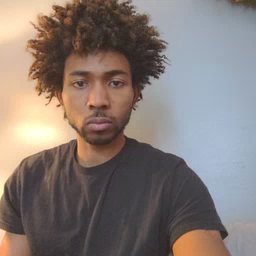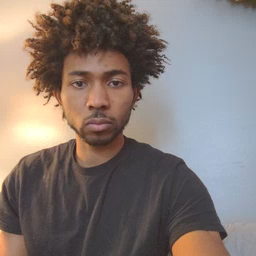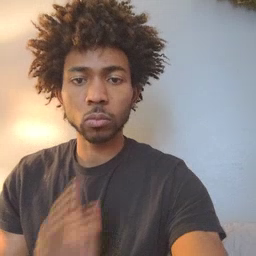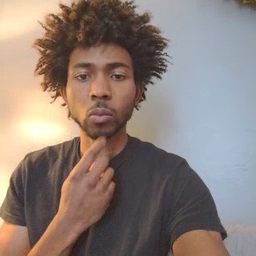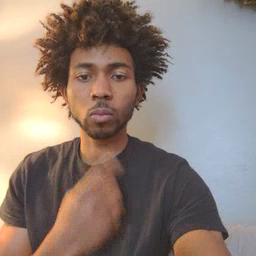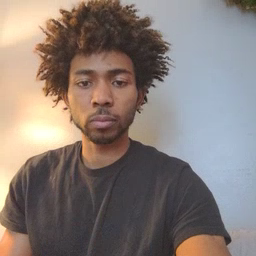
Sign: red